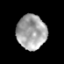
Tissue: prostate
Cell type: T cells
Senescence score: 0.3443
Nuclear area (px): 1000
Mean DAPI intensity: 164.11